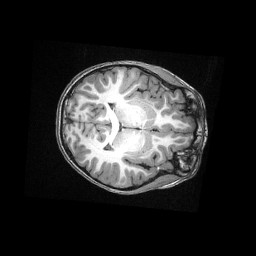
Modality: T1w
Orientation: axial
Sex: male